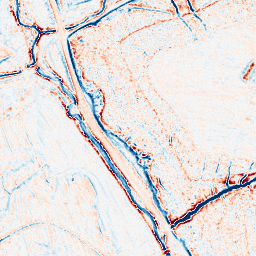
Category: edge_preserving
Decomposition family: bilateral
Decomposition parameters: d: 9
sigma_color: 100
sigma_space: 100
Upsampling method: lanczos
Upsampling parameters: scale: 8
Upsampling scale: 8